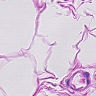
Metastatic tissue present: no